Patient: sex F, age 75
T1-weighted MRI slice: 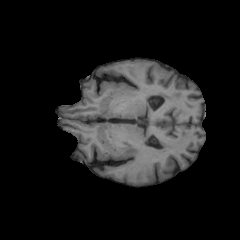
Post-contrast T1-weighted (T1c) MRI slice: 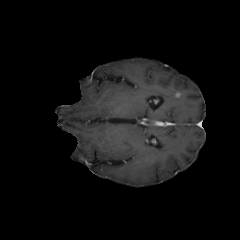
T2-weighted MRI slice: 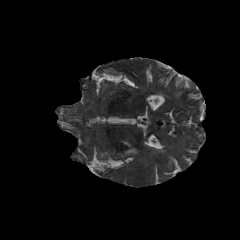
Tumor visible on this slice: yes
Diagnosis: Glioblastoma, IDH-wildtype
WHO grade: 4